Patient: sex M, age 51
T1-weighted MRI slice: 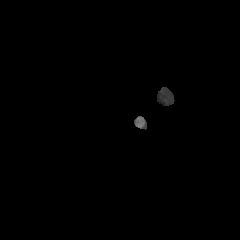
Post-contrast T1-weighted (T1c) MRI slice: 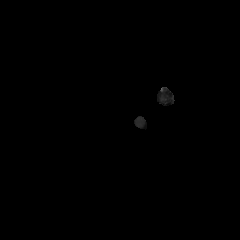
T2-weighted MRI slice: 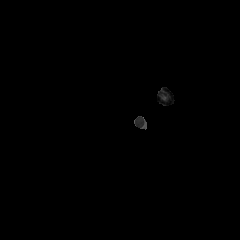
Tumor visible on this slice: no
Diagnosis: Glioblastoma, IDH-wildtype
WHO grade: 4